Question: This is a question that many might not find it is necessary but to me it is very helpful as I have a problem of distraction.
Excel can display the sum of the selected cell in the top left corner

But is there anyway to make it appear next to the mouse pointer?
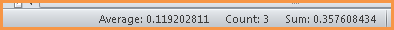
Answer: This could be a solution, although it isn't perfect by any means, but you have to be careful if you want to use data validation elsewhere in the worksheet as it will break that.
This would need work on resetting the data validation range when you select a different range, but you should be able to determine if this approach is of any use first.
In the selection change event
'''
Private Sub Worksheet_SelectionChange(ByVal Target As Range)
doSumTip
End Sub
'''
and then use data validation to set an input message on your selection.
You can alter this to show counts or averages etc.
'''
Sub doSumTip()
Dim myRng As Range
Dim sumTip
Set myRng = Selection
If myRng.Count > 1 Then
sumTip = WorksheetFunction.Sum(myRng)
With Selection.Validation
.Delete
.Add Type:=xlValidateInputOnly
.IgnoreBlank = True
.InputMessage = sumTip
End With
Else
With Selection.Validation
.Delete
.Add Type:=xlValidateInputOnly
.InputMessage = ""
End With
End If
Set myRng = Nothing
End Sub
'''
OR you could create your own tooltip with a textbox using the selection range and positioning it based on that selection, suggest the textbox be colored and flat like the data validation one
'''
Sub doSumTip()
Dim myRng As Range
Dim sumTip
Set myRng = Selection
If myRng.Count > 1 Then
sumTip = WorksheetFunction.Sum(myRng)
cTop = myRng.Top
cWidth = myRng.Left + myRng.Width
ActiveSheet.TextBox1.Left = cWidth
ActiveSheet.TextBox1.Top = cTop
ActiveSheet.TextBox1.Text = sumTip
ActiveSheet.TextBox1.Visible = True
Else
ActiveSheet.TextBox1.Visible = False
End If
Set myRng = Nothing
End Sub
'''